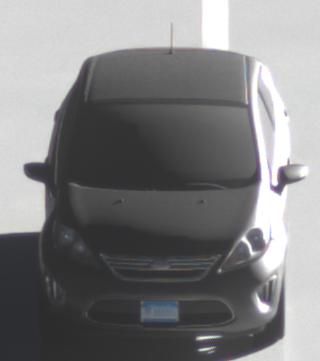
Make: Ford
Model: Fiesta
Detailed model: ’09 Sedan (seventh series)
Model produced from: 2010
Model produced until: 2017
Doors: 4
Color: gray
Road condition: wet road
Daytime: sunrise or sunset
Contrast: high contrast